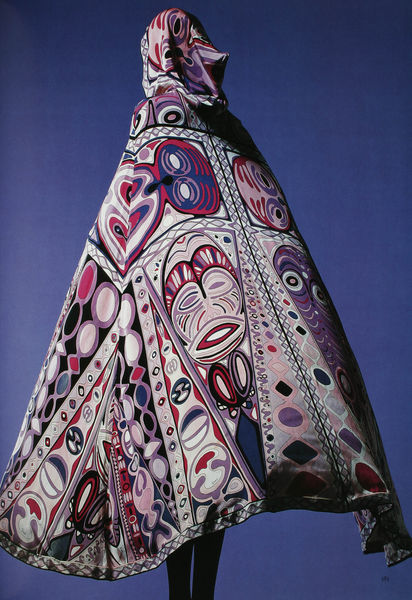
Titel: Umhang
Künstler: Emilio Pucci
Standort: Kyoto (Japan)
Institution: Kyoto Costume Institute
Schlagwörter: blau, himmel, umhang, weiß, bunt, frau, kleid, mund, schwarz, rot, mode, muster, augen, gesicht, rahmen, weit, wind, mantel, stoff, person, beine, abstrakt, afrika, formen, lila, violett, rand, foto, fotografie, pink, maske, kreise, cape, kaputze, kapuze, masken, pellerine, kyoto, maori, texil